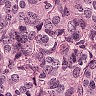
Metastatic tissue present: yes